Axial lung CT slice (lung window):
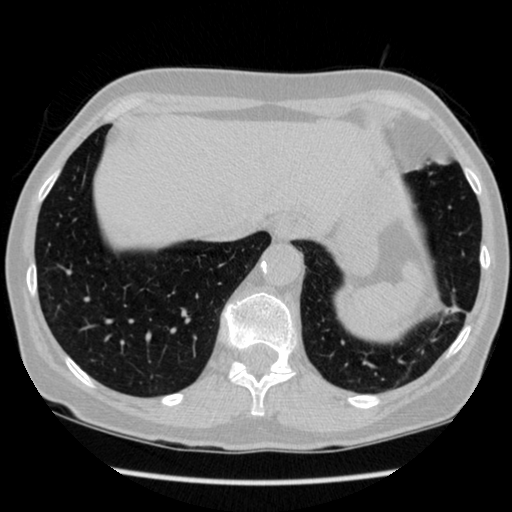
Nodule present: no